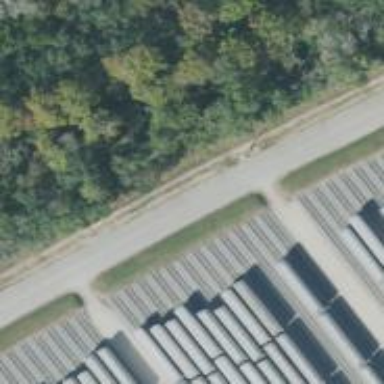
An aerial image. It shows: Railway yard in service.